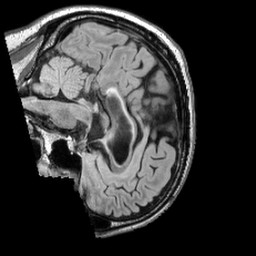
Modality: FLAIR
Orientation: sagittal
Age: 40
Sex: male
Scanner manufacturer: siemens
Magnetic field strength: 3 T
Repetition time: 5 s
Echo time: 0.387 s